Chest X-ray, AP view. Patient: 34 years old, sex M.
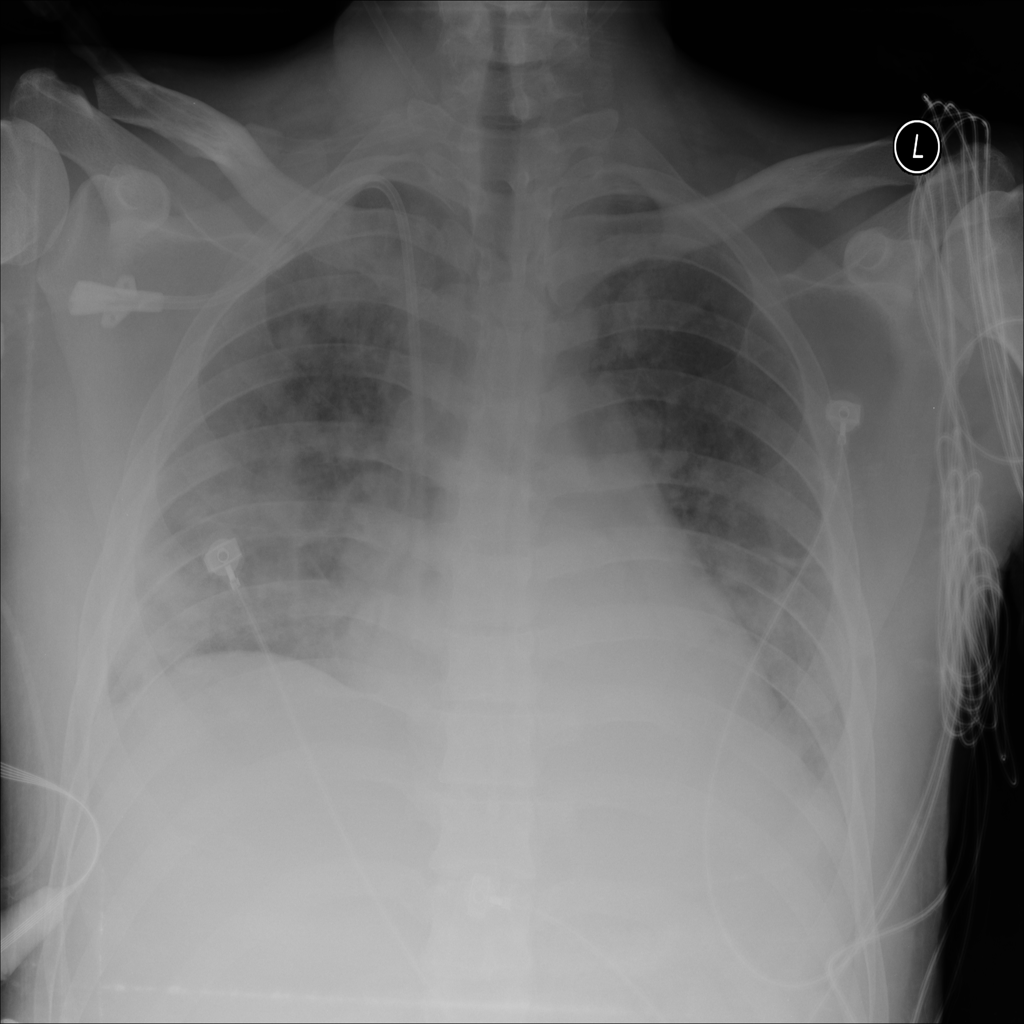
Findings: Effusion, Nodule